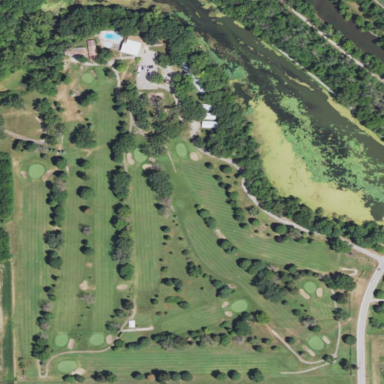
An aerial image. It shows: Golf course.